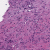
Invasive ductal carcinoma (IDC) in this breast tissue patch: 1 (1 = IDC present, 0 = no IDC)